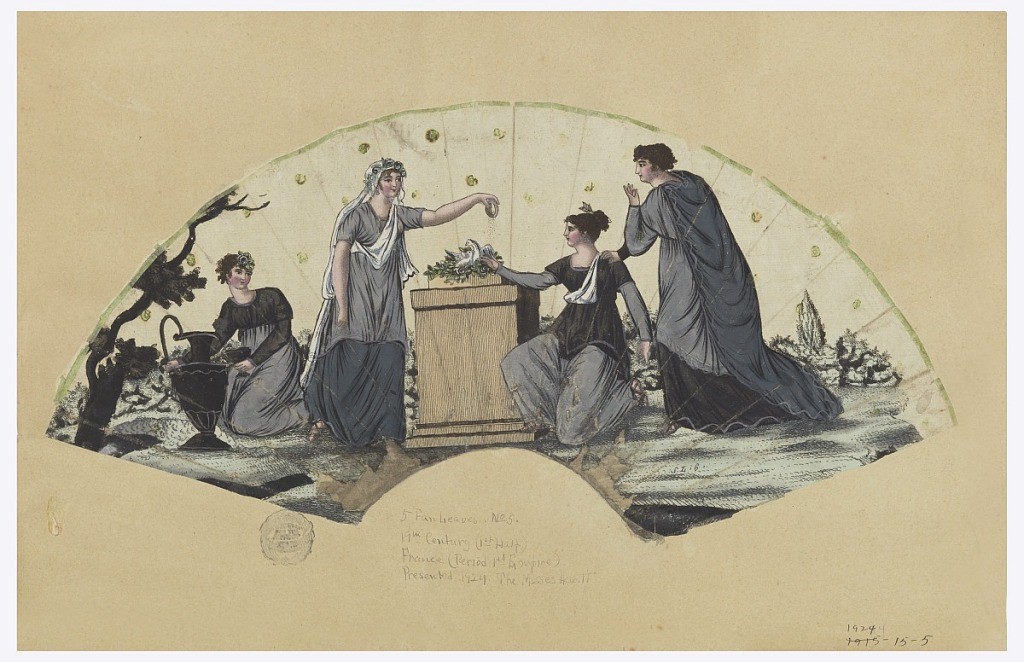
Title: Fan leaf
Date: early 19th century
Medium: Paper leaf with hand-colored etching, applied sequins
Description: Unmounted pleated fan leaf, hand-colored etching on paper showing figures in mourning, scattered sequins.